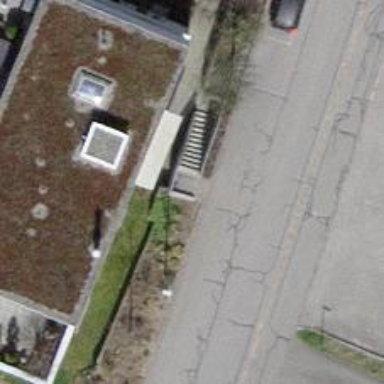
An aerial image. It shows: Road with steps.